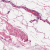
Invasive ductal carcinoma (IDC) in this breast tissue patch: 0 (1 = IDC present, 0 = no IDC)